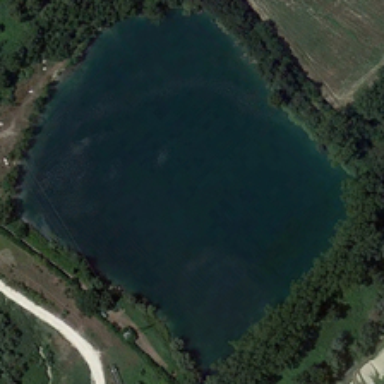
The square lake covers a large area .